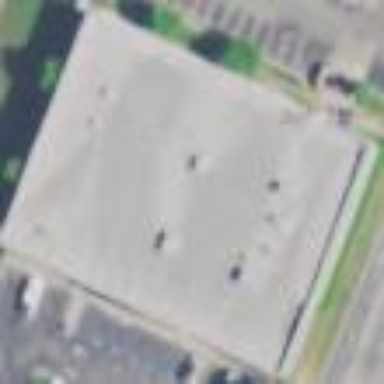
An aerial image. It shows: Car repair shop located in building.